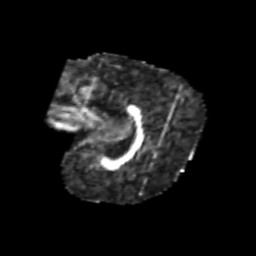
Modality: FA
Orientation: sagittal
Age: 7
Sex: female
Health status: healthy